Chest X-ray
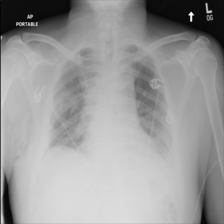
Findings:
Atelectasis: negative
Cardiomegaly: negative
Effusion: positive
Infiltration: positive
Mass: negative
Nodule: negative
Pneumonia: negative
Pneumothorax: negative
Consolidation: negative
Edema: negative
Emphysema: negative
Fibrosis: negative
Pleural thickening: negative
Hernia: negative